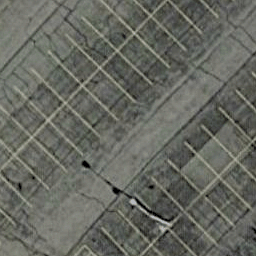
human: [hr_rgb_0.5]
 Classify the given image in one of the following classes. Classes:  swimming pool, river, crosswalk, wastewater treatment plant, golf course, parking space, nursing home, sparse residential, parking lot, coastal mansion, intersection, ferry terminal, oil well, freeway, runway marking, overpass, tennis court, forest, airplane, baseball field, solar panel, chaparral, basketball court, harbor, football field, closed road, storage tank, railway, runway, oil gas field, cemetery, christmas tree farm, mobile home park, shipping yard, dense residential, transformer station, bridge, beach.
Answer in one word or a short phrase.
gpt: parking space